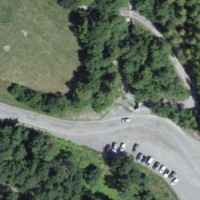
EUNIS habitat code: 43
Species observed at this site:
Epipactis atrorubens
Primula veris
Cirsium arvense
Atropa belladonna